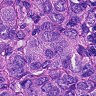
Metastatic tissue present: yes